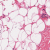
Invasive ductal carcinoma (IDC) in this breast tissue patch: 0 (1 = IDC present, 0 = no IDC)